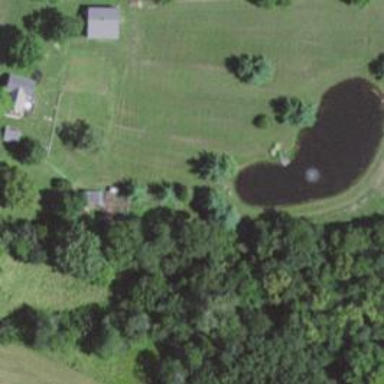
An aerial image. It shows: Pond surrounded by natural water.